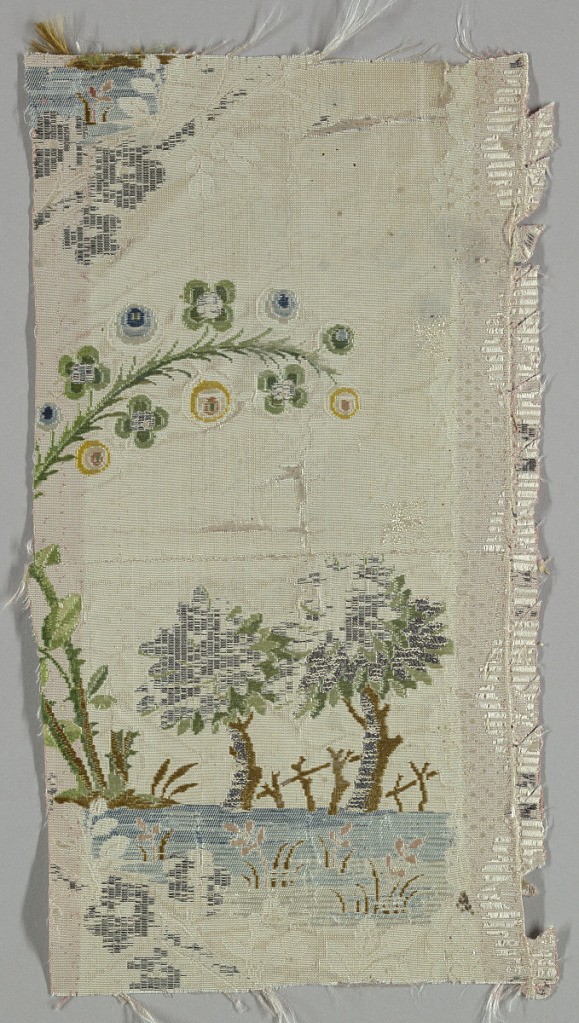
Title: Fragment
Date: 1750–1800
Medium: silk, metallic thread Technique: compound weave with supplementary weft
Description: White horizontally ribbed ground. Traces of vertical stripe in extra warp, but nearly worn away. Brocaded design in pink, tan, green, yellow, blue, and silver metallic thread. Design shows large drooping branch with flower heads and two curving trees, a pond and rustic fence in the background.